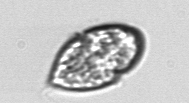
Label: Gyrodinium